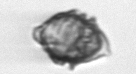
Label: Kryptoperidinium_triquetrum